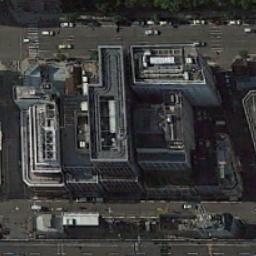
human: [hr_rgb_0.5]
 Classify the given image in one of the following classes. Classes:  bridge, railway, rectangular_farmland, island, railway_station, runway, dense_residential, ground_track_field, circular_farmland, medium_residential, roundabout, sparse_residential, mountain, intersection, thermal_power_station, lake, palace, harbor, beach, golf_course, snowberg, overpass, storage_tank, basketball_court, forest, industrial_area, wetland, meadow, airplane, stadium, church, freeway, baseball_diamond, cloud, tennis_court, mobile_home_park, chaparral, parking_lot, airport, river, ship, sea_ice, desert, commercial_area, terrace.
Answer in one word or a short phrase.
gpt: commercial_area